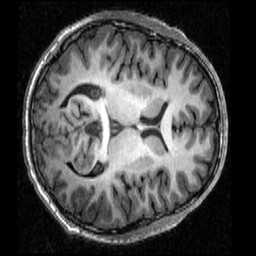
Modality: T1w
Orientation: axial
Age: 23
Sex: male